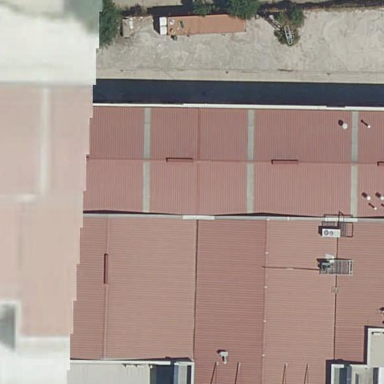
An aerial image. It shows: Industrial building.